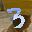
Label: 3